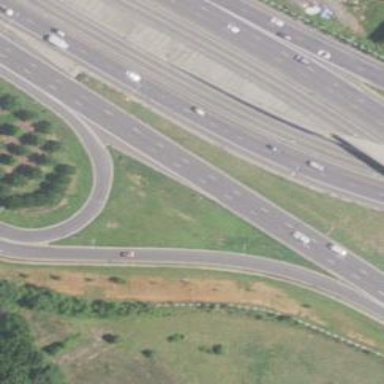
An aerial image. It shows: Trunk link highway.